Question: I have a DataGrid in my WPF window which is bound to a database. Database fields are 'Link, Title, SavedOn' which have types 'nvarchar, nvarchar and DateTime' respectively. At present all the feilds are bound to different columns in DataGrid. I am using 'DataGridHyperLinkColumn' for Link column and 'Event Setter' to capture 'Hyperlink.Click' events. All is working fine.
But now i want to make it such a way that Text in 'Title' Column of datagrid links to the 'Link' that is when clicked takes me to the 'Link'.Using this approach i'll save one column as both title and clickable link is in one column just as in normal webpages.Any ideas how can i go about this?. Currently grid looks like this:

Plus, how can i change the default royal blue color of links to something else?
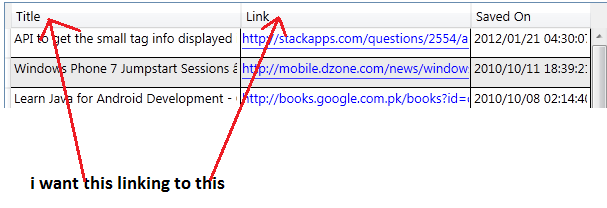
Answer: Use the <URL>.
> To display hyperlink text that is different than the URI string, use the property.
To style the hyperlinks in the whole grid add a style to the 'DataGrid.Resources':
'''
<DataGrid.Resources>
<Style TargetType="Hyperlink">
<Setter Property="Foreground" Value="Green" />
<Style.Triggers>
<Trigger Property="IsMouseOver" Value="true">
<Setter Property="Foreground" Value="Lime" />
</Trigger>
</Style.Triggers>
</Style>
</DataGrid.Resources>
'''
...to apply it only in one column assign it as the 'ElementStyle' of the column, you will need to nest it in a 'TextBlock' style though.
'''
<DataGridHyperlinkColumn.ElementStyle>
<Style TargetType="TextBlock">
<Style.Resources>
<Style TargetType="Hyperlink">
<!-- ... -->
</Style>
</Style.Resources>
</Style>
</DataGridHyperlinkColumn.ElementStyle>
'''